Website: ulta-beauty
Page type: account-selection
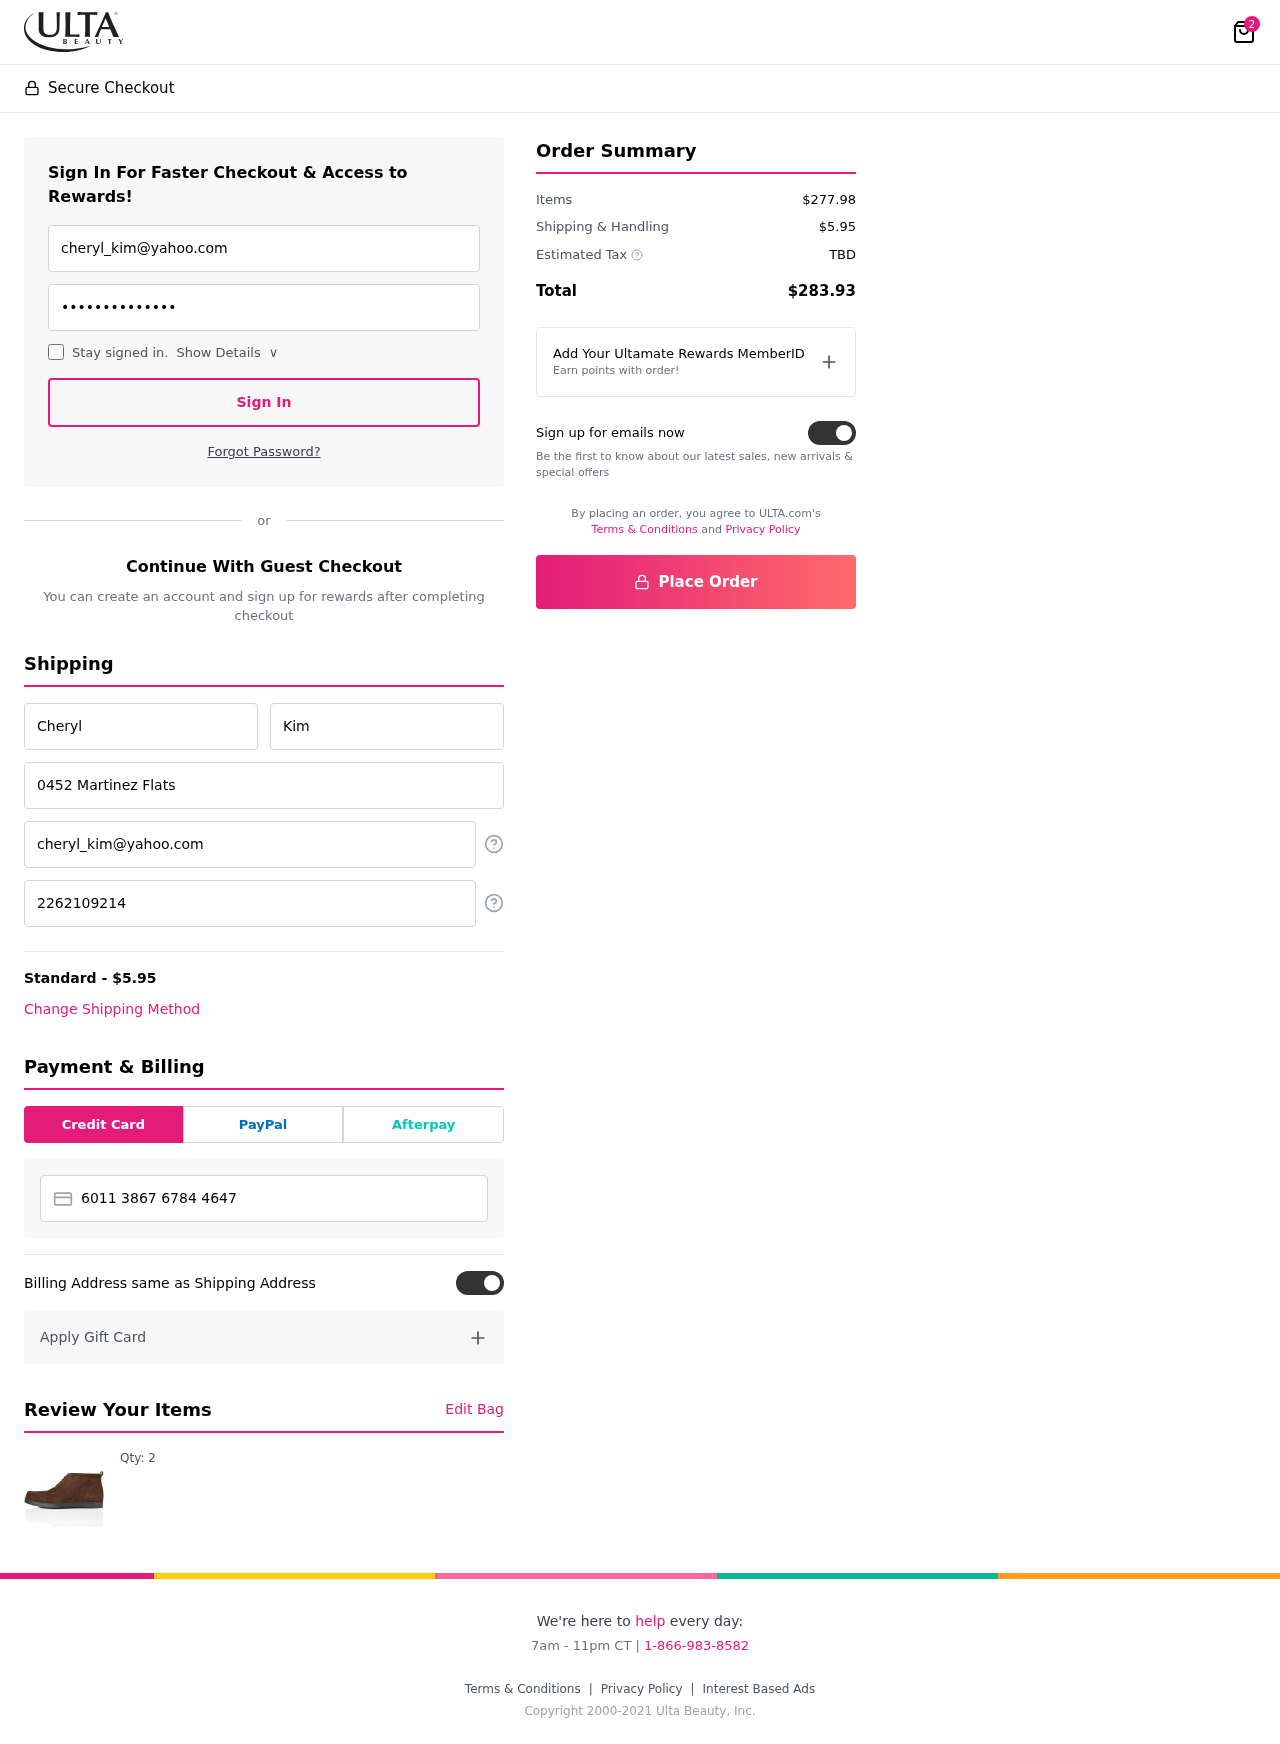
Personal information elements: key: PII_CARD_NUMBER
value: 6011 3867 6784 4647
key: PII_EMAIL
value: cheryl_kim@yahoo.com
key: PII_EMAIL2
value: cheryl_kim@yahoo.com
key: PII_FIRSTNAME
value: Cheryl
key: PII_LASTNAME
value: Kim
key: PII_PHONE
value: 2262109214
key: PII_STREET
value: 0452 Martinez Flats
Product elements: key: PRODUCT1_QUANTITY
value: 2
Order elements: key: ORDER_NUM_ITEMS
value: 2
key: ORDER_SHIPPING_COST
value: $5.95
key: ORDER_SUBTOTAL
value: $277.98
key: ORDER_TAX
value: TBD
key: ORDER_TOTAL
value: $283.93